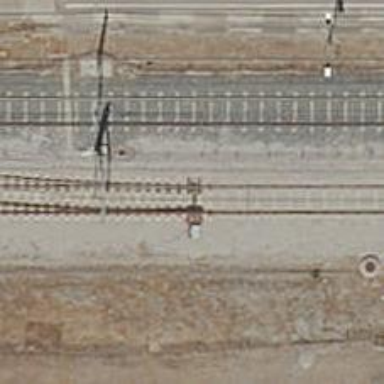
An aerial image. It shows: Railway switch.